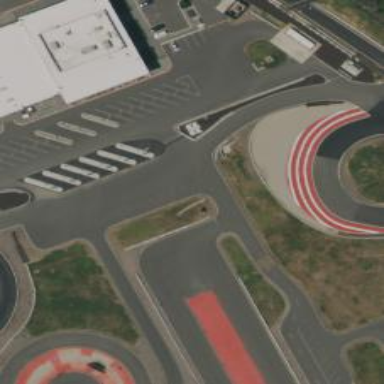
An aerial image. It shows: Raceway for motor sports.